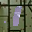
Label: 1